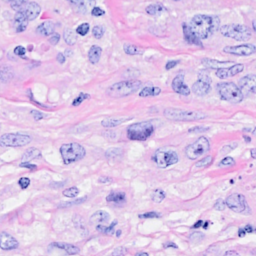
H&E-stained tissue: Breast